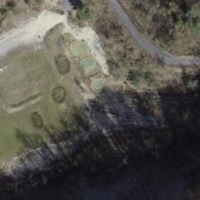
EUNIS habitat code: 55
Species observed at this site:
Tettigonia viridissima
Phaneroptera falcata
Cardamine heptaphylla
Vespa crabro
Lasiommata megera
Pieris rapae
Lysandra bellargus
Euplagia quadripunctaria
Polyommatus icarus
Calliptamus italicus
Sympetrum striolatum
Anax imperator